Question: I have a multiaxis chart bar char and line chart. My customizer class has following code snippet.
'''
@Override
public void customize(final JFreeChart chart, final JRChart jasperChart) {
final Plot plot = chart.getPlot();
if (plot instanceof CategoryPlot) {
final CategoryPlot cPlot = (CategoryPlot) plot;
final ValueAxis axis = new NumberAxis();
axis.setMinorTickMarksVisible(true);
axis.setMinorTickCount(1);
cPlot.setRangeAxis(axis);
} else if (plot instanceof XYPlot) {
final XYPlot xyPlot = (XYPlot) plot;
xyPlot.setRangeMinorGridlinesVisible(true);
}
}
'''
The chart looks like

The scales are messed up and are not on the same line.
How can i fix this issue.
Any help appreciated.
Thanks
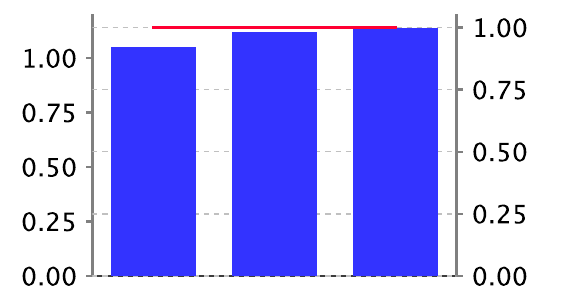
Answer: Changed the above code to following and its all good
'''
@Override
public void customize(final JFreeChart chart, final JRChart jasperChart) {
final Plot plot = chart.getPlot();
if (plot instanceof CategoryPlot) {
final CategoryPlot cPlot = (CategoryPlot) plot;
cPlot.getRangeAxis().setMinorTickCount(2);
cPlot.getRangeAxis().setMinorTickMarksVisible(true);
} else if (plot instanceof XYPlot) {
final XYPlot xyPlot = (XYPlot) plot;
xyPlot.setRangeMinorGridlinesVisible(true);
xyPlot.getRangeAxis().setMinorTickCount(2);
xyPlot.getRangeAxis().setMinorTickMarksVisible(true);
}
}
'''